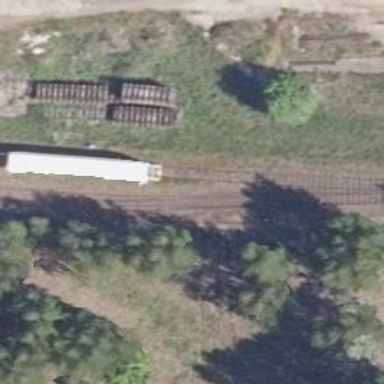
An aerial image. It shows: Rail spur service.